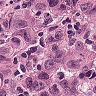
Metastatic tissue present: yes